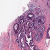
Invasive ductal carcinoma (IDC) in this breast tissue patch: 1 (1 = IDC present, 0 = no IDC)